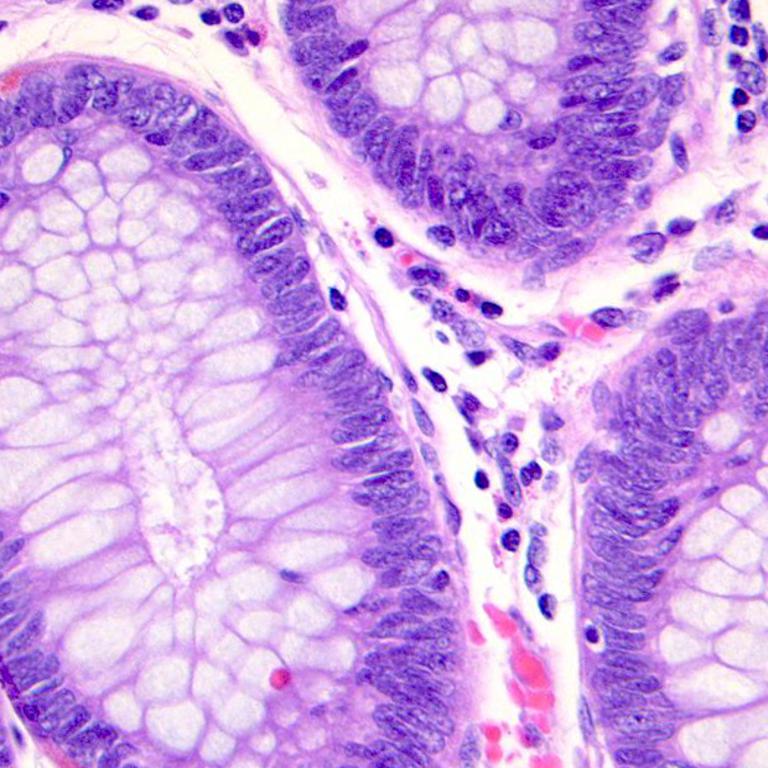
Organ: colon
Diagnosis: benign